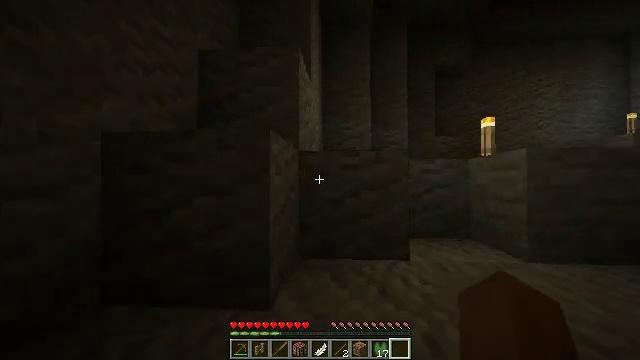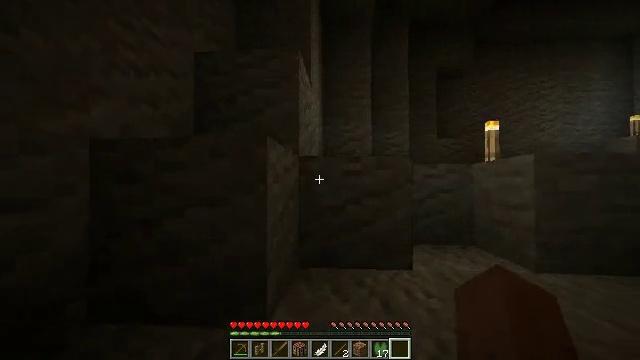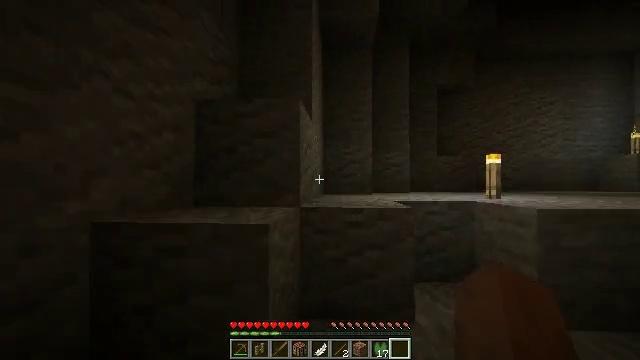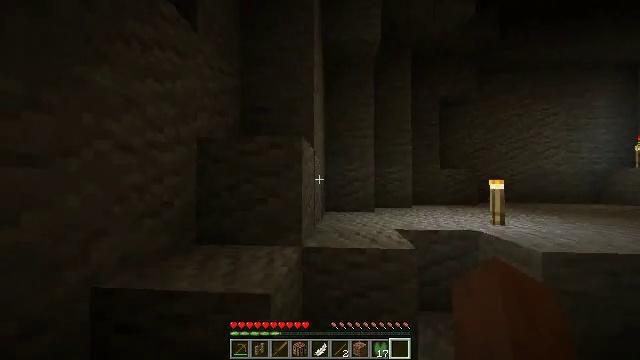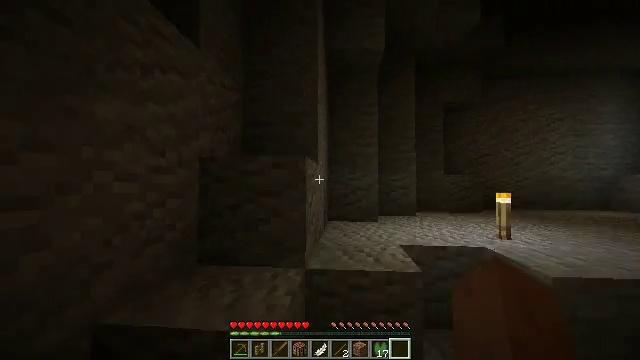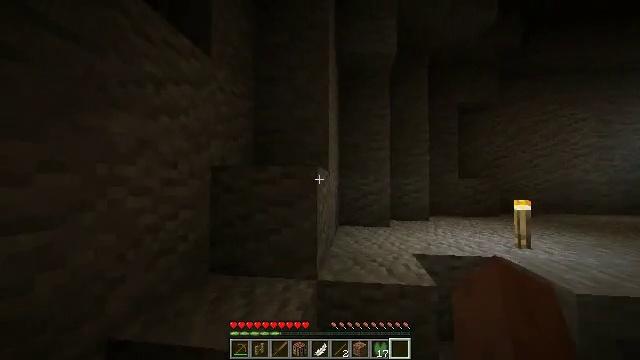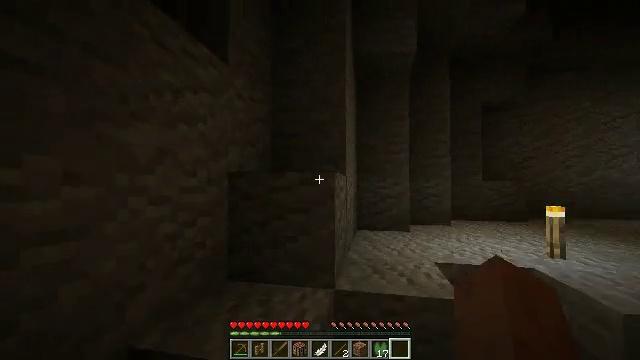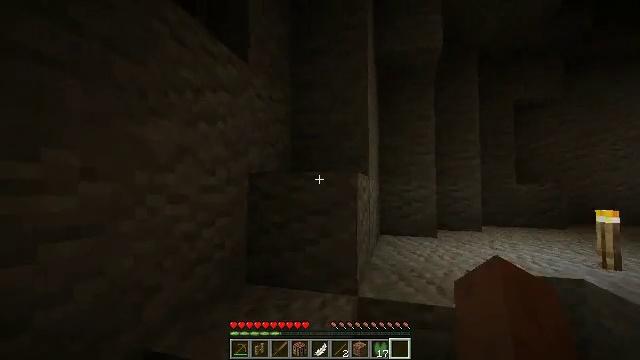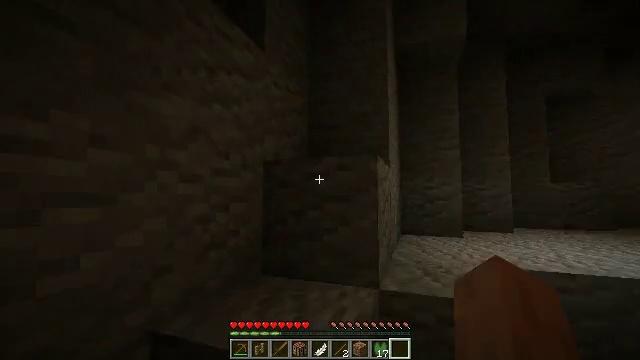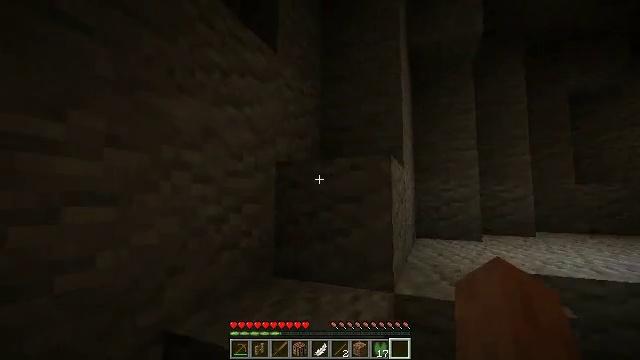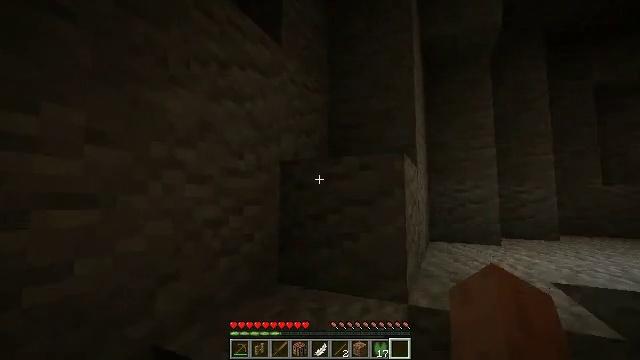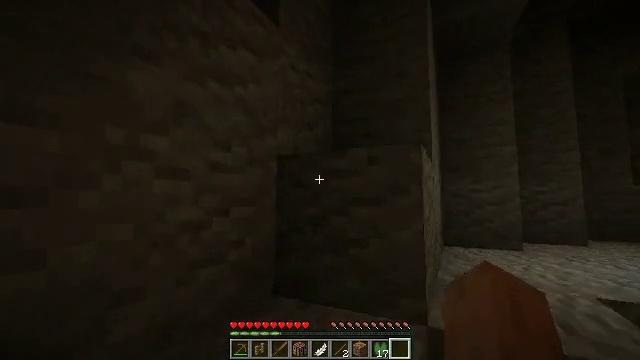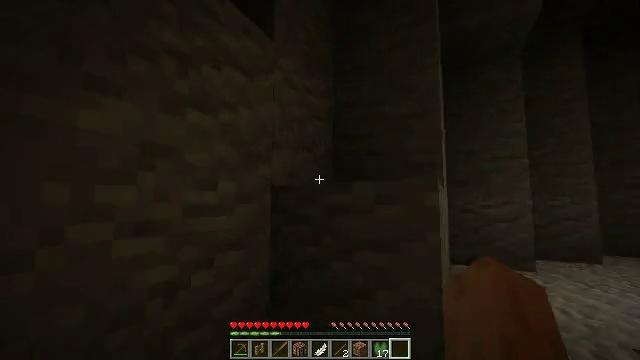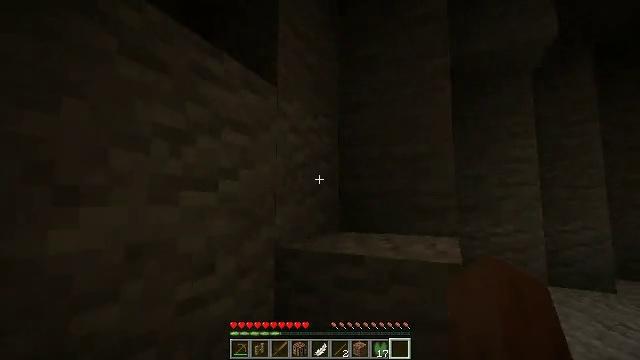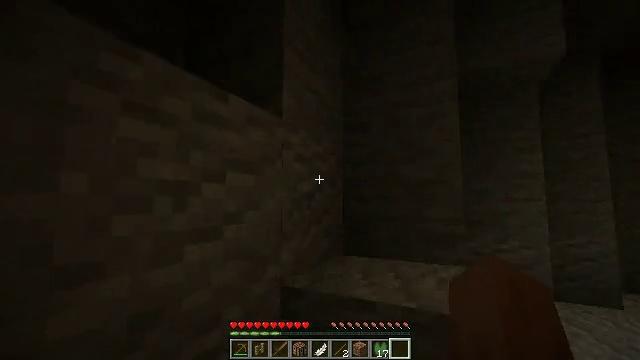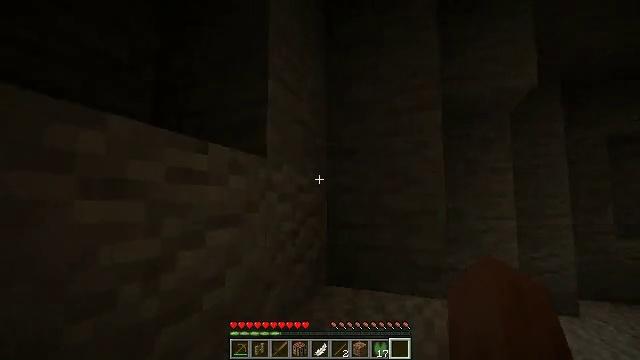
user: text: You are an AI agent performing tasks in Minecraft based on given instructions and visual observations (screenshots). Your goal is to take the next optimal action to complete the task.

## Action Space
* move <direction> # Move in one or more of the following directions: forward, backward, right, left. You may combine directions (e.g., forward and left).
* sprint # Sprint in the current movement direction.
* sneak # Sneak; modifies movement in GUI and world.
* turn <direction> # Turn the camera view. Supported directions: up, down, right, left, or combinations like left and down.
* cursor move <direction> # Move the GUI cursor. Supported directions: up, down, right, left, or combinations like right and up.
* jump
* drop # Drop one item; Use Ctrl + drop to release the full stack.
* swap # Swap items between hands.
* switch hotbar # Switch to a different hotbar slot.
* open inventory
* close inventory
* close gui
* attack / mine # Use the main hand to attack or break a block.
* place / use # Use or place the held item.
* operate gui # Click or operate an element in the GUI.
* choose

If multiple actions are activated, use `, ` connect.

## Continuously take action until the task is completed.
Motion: motion action
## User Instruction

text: Retrieve the torch.
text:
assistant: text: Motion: move forward, jump
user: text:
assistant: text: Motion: move forward, jump
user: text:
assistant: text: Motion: move forward, jump
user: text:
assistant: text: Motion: move forward, jump
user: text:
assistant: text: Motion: move forward, turn left, jump
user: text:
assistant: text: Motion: move forward, turn left
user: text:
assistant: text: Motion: move forward, turn left and up
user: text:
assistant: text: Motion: move forward, turn left and up
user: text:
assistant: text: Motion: move forward, turn left
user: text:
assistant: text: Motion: move forward, turn left
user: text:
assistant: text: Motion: move forward, turn left
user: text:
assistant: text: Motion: move forward, jump
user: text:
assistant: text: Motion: move forward, jump
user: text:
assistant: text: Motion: move forward, jump
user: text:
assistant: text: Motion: move forward, turn right, jump
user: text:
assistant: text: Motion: move forward, turn right and down, jump
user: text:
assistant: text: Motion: move forward, turn right
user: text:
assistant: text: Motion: move forward
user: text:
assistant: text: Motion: move forward
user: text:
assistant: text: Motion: move forward
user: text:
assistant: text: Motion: move forward, turn left, jump
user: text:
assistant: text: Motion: move forward, turn left, jump
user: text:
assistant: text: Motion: move forward, turn left, jump
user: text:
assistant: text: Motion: move forward, turn left and down, jump
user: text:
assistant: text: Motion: move forward, turn left
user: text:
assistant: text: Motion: move forward, turn left and up
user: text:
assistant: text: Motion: move forward, turn left
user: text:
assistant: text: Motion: no_op
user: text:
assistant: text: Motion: no_op
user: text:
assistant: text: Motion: no_op